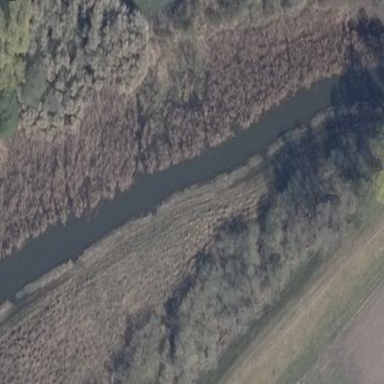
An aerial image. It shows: Wetland area dominated by reedbeds.